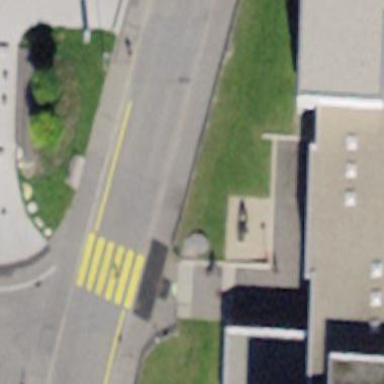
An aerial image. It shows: School building.